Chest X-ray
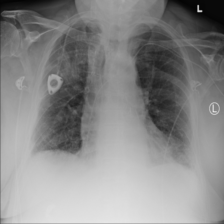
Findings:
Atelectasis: negative
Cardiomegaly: negative
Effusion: negative
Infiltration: negative
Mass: negative
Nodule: negative
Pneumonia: negative
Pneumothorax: positive
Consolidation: negative
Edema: negative
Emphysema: negative
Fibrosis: negative
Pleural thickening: negative
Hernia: negative